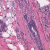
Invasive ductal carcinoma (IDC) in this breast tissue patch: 0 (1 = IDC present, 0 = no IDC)